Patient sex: M
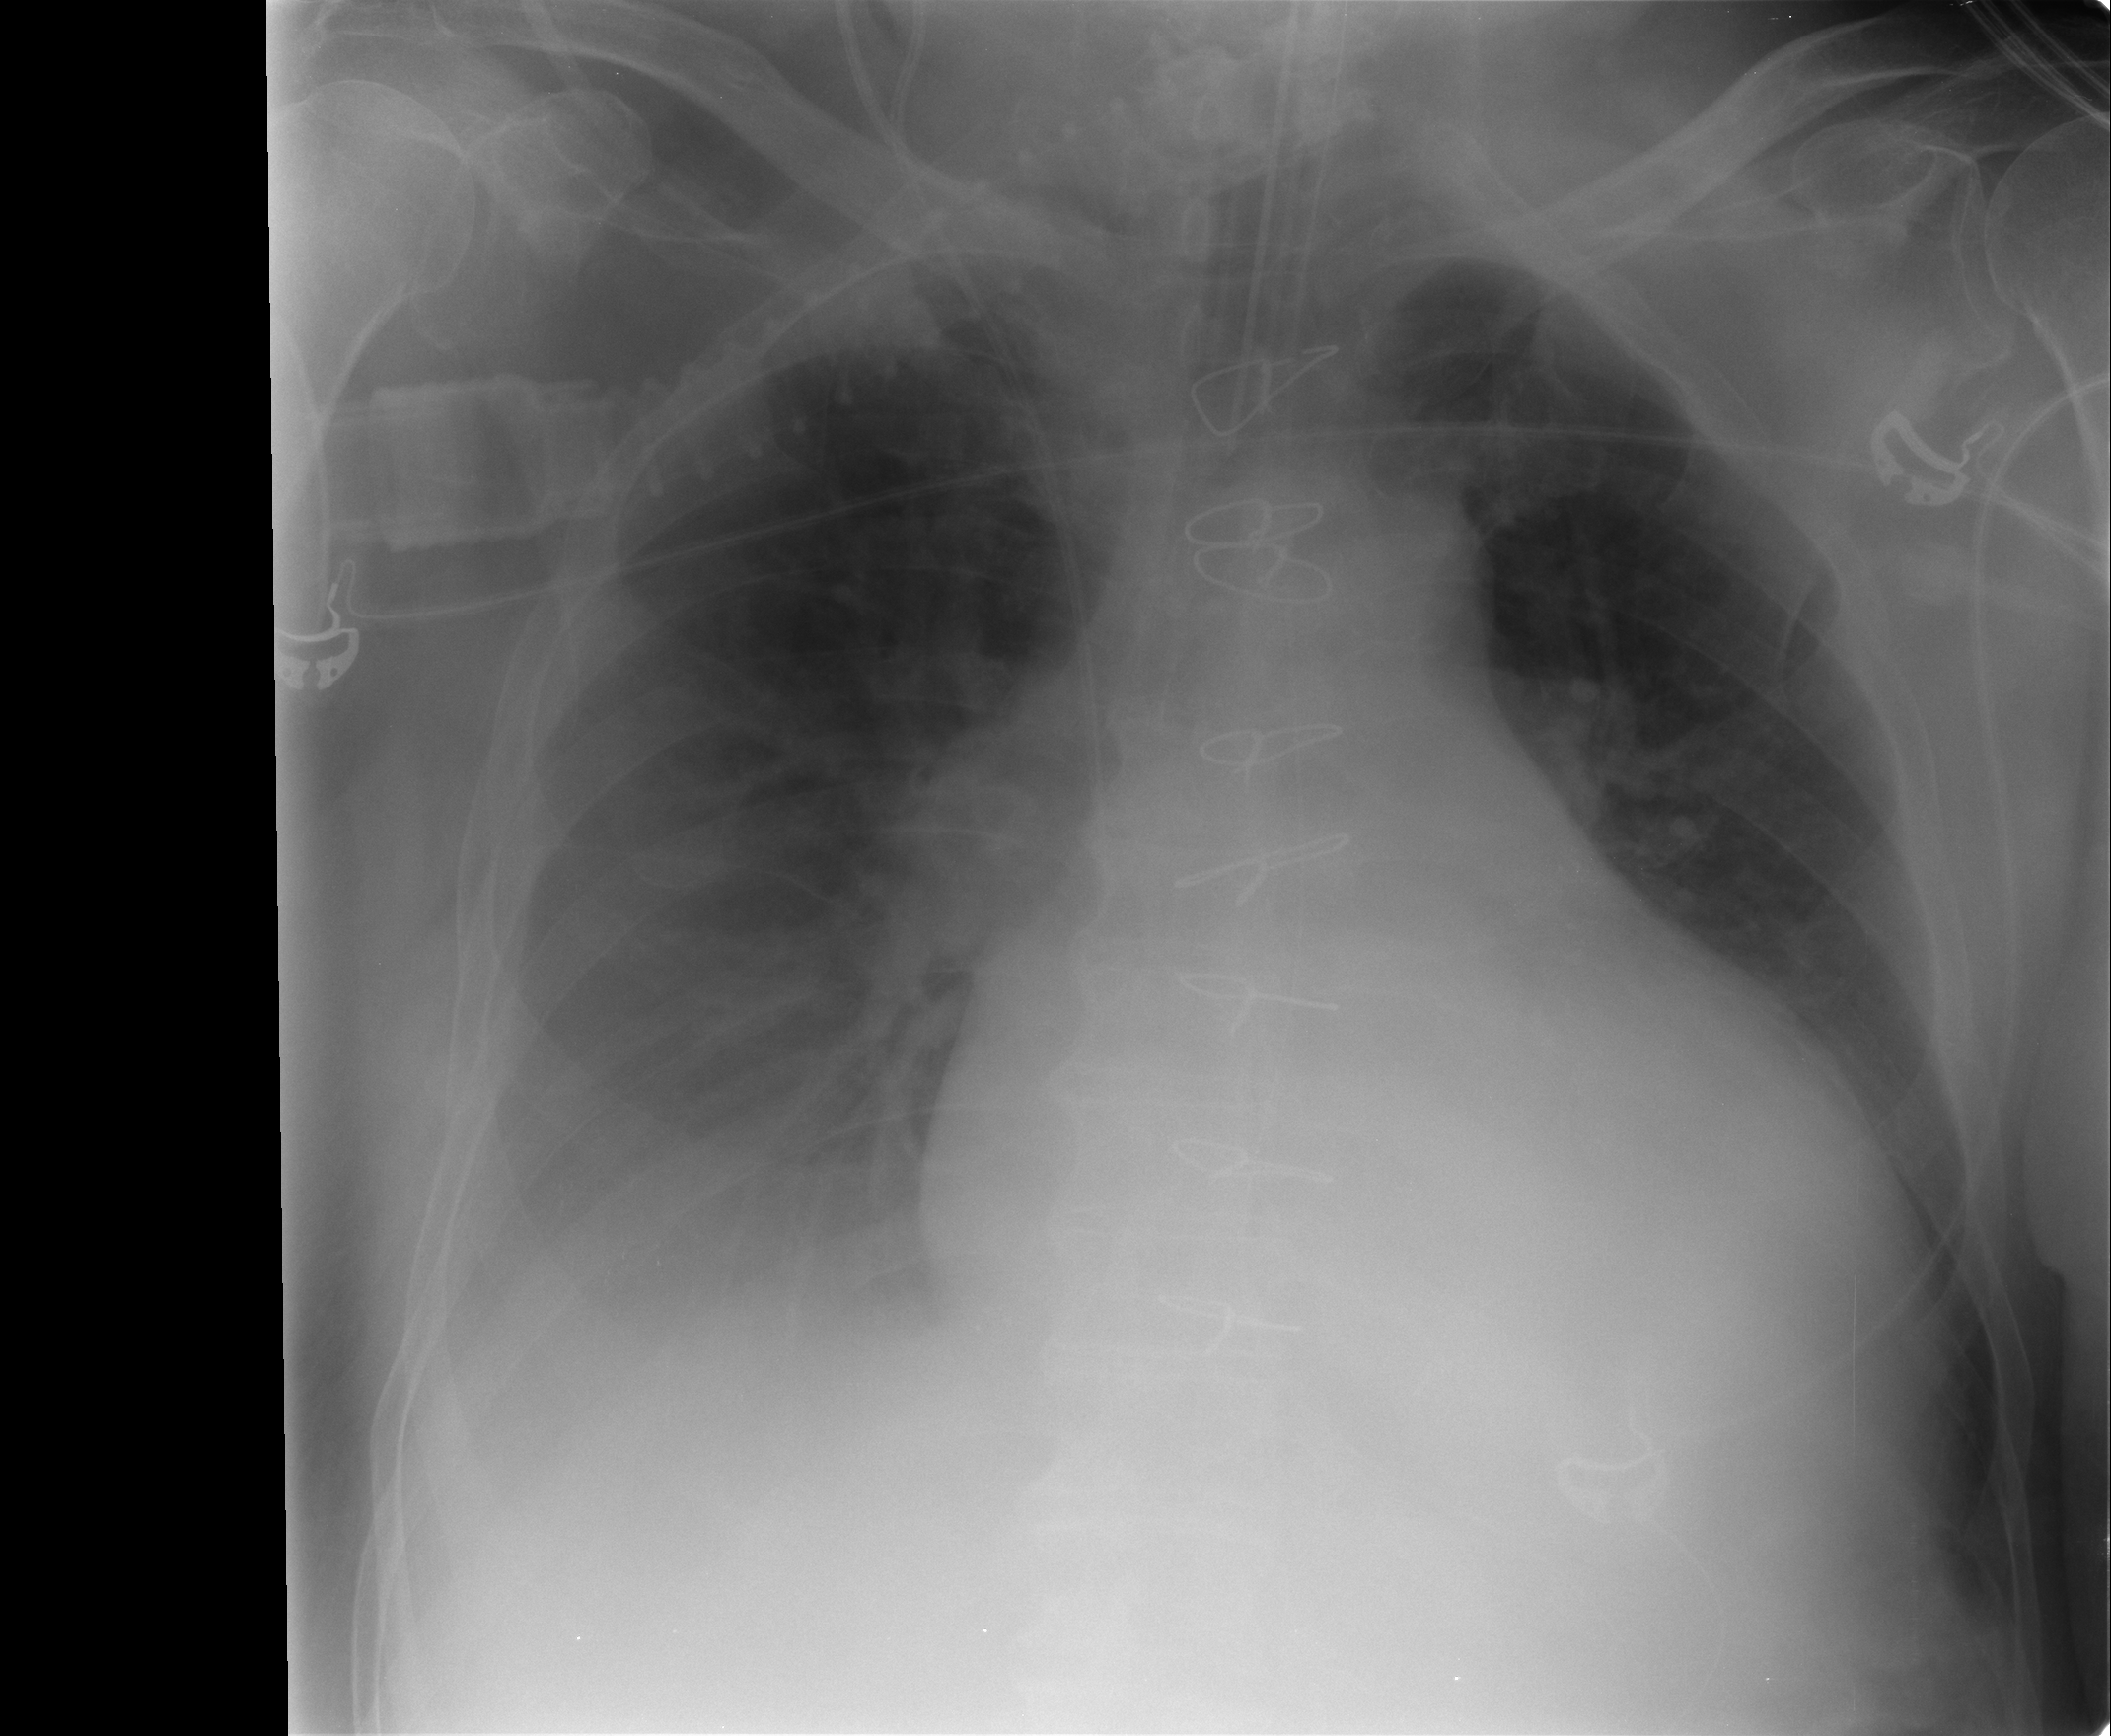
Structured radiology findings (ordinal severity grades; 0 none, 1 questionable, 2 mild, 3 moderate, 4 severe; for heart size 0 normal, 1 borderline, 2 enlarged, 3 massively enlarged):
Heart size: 2
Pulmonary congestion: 1
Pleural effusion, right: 2
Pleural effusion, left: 1
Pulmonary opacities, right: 0
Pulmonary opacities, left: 0
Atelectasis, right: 2
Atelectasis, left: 2